Field crop: tomato
Growth stage: 1
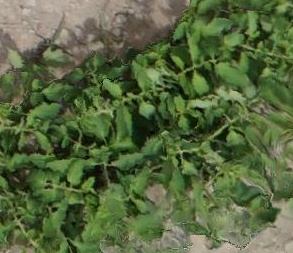
Species: tomato